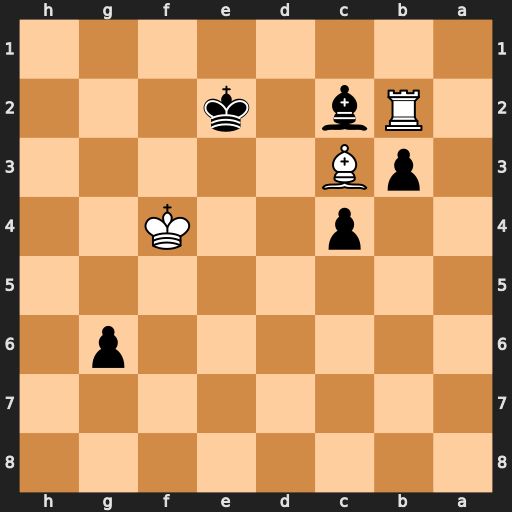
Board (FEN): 8/8/6p1/8/2p2K2/1pB5/1Rb1k3/8
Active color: b
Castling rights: -
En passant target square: -
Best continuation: Kd3 Be5 c3 Rxb3 Bxb3